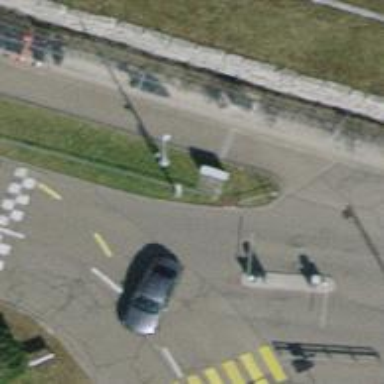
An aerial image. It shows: Lift gate barrier.